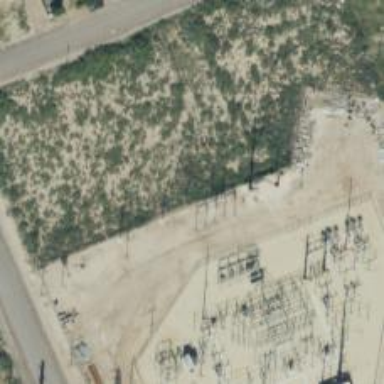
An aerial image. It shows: Switch used for power control.